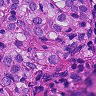
Metastatic tissue present: yes